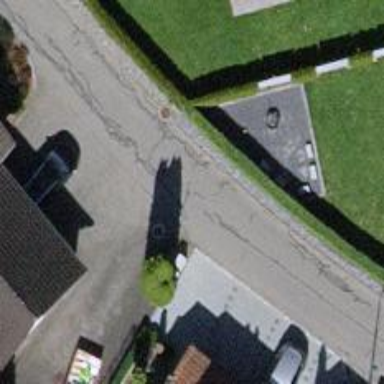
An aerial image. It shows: Asphalt road in residential area.